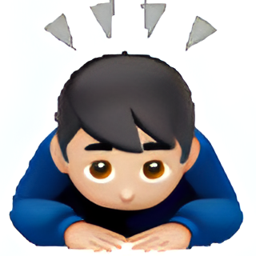
Name: person bowing deeply
Emoji: 🙇🏻
Group: People & Body
Sub-group: person-gesture